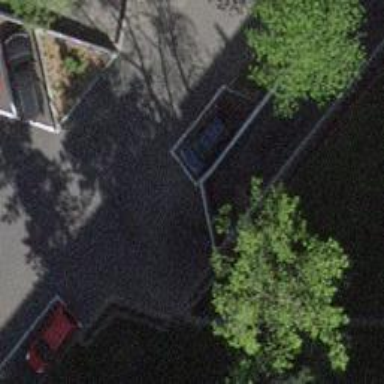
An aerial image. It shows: Parking entrance.